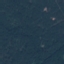
Land use / land cover: Forest